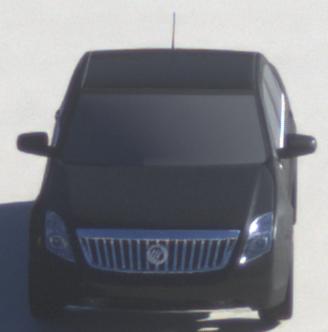
Make: Mercury
Model: Milan
Detailed model: -
Model produced from: 2009
Model produced until: 2010
Doors: 4
Color: black
Road condition: dry road
Daytime: sunrise or sunset
Contrast: medium contrast